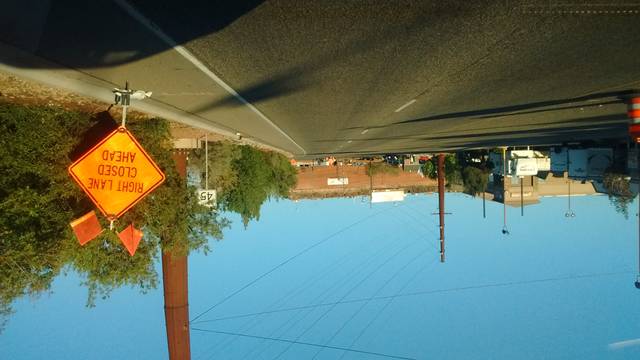
Region: United States
Coordinates: 37.114, -113.556